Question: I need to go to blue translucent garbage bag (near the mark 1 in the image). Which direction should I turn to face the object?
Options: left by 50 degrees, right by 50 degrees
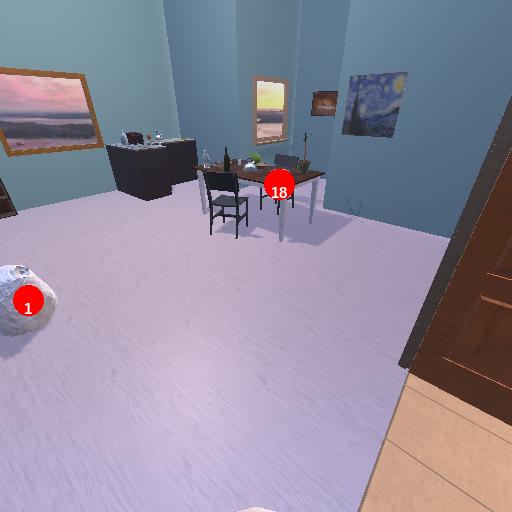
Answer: left by 50 degrees